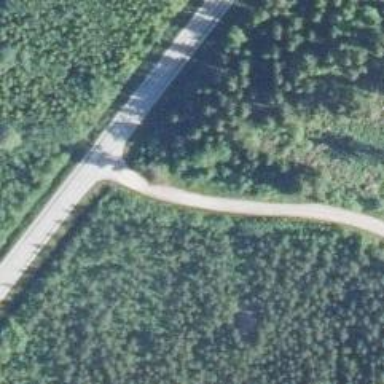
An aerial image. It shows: Well-maintained track road with grade 1 tracktype.